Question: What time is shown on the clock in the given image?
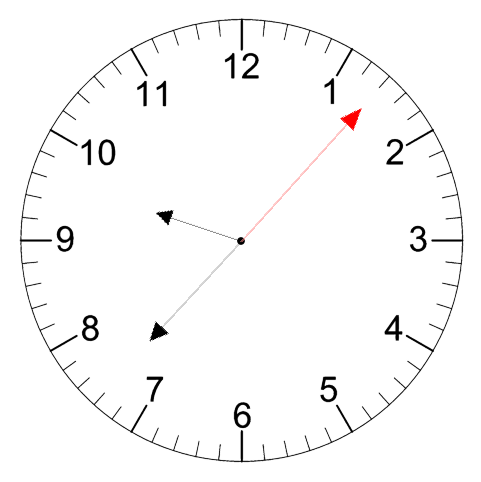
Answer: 09:37:07